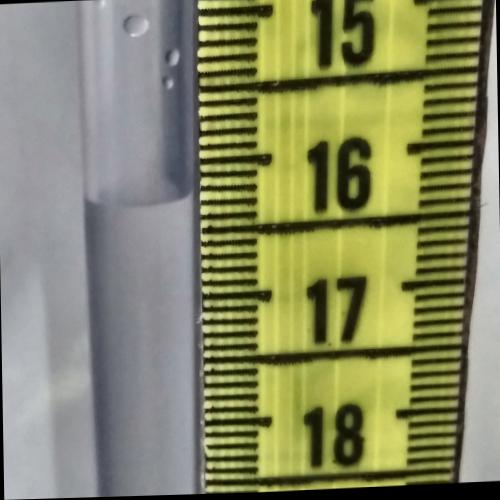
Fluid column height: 16.2 cm